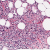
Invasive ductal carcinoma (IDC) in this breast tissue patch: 0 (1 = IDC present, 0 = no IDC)